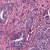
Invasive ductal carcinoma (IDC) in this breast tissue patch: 1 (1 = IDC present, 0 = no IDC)